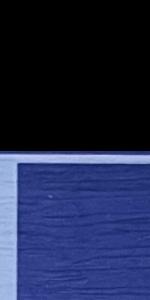
Label: Empty